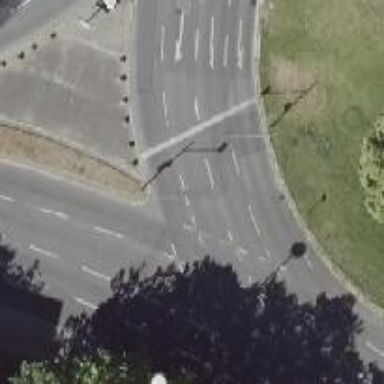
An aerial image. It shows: Primary highway with asphalt surface. The junction is circular.